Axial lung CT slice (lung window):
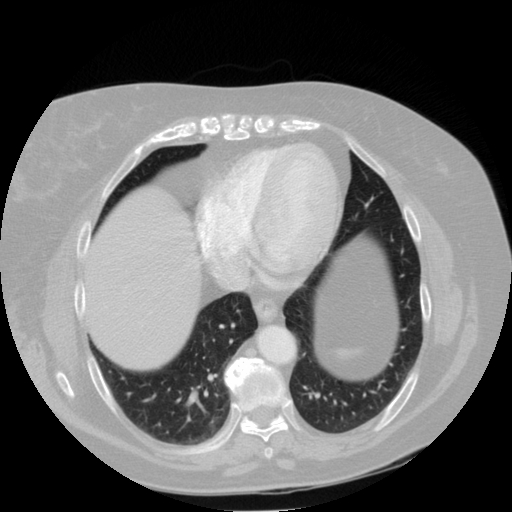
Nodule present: no